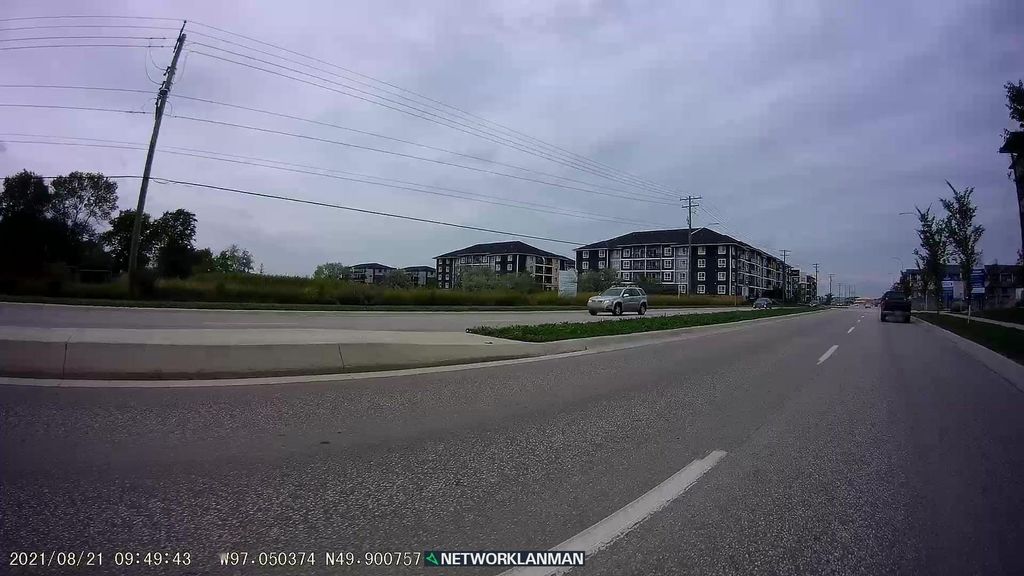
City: winnipeg